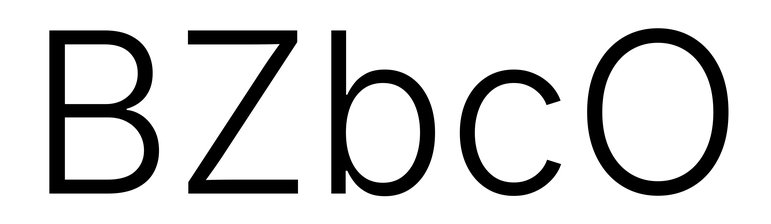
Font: Inter_Light